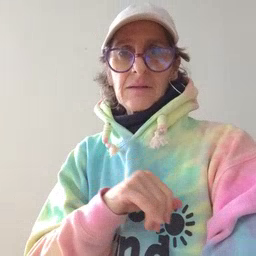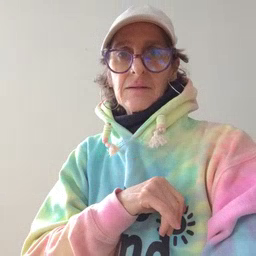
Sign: stay